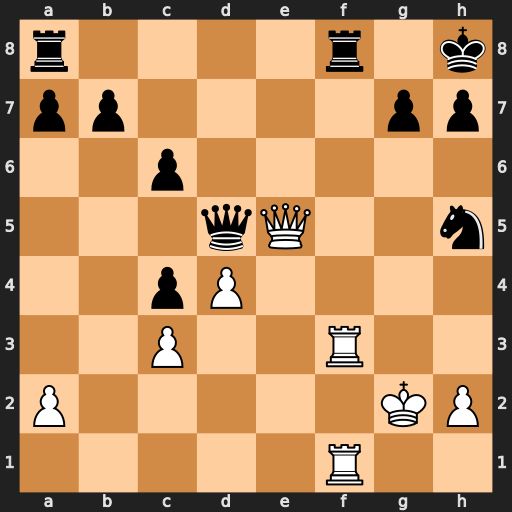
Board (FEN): r4r1k/pp4pp/2p5/3qQ2n/2pP4/2P2R2/P5KP/5R2
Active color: w
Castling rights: -
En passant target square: -
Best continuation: Qxd5 Nf4+ Rxf4